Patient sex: M
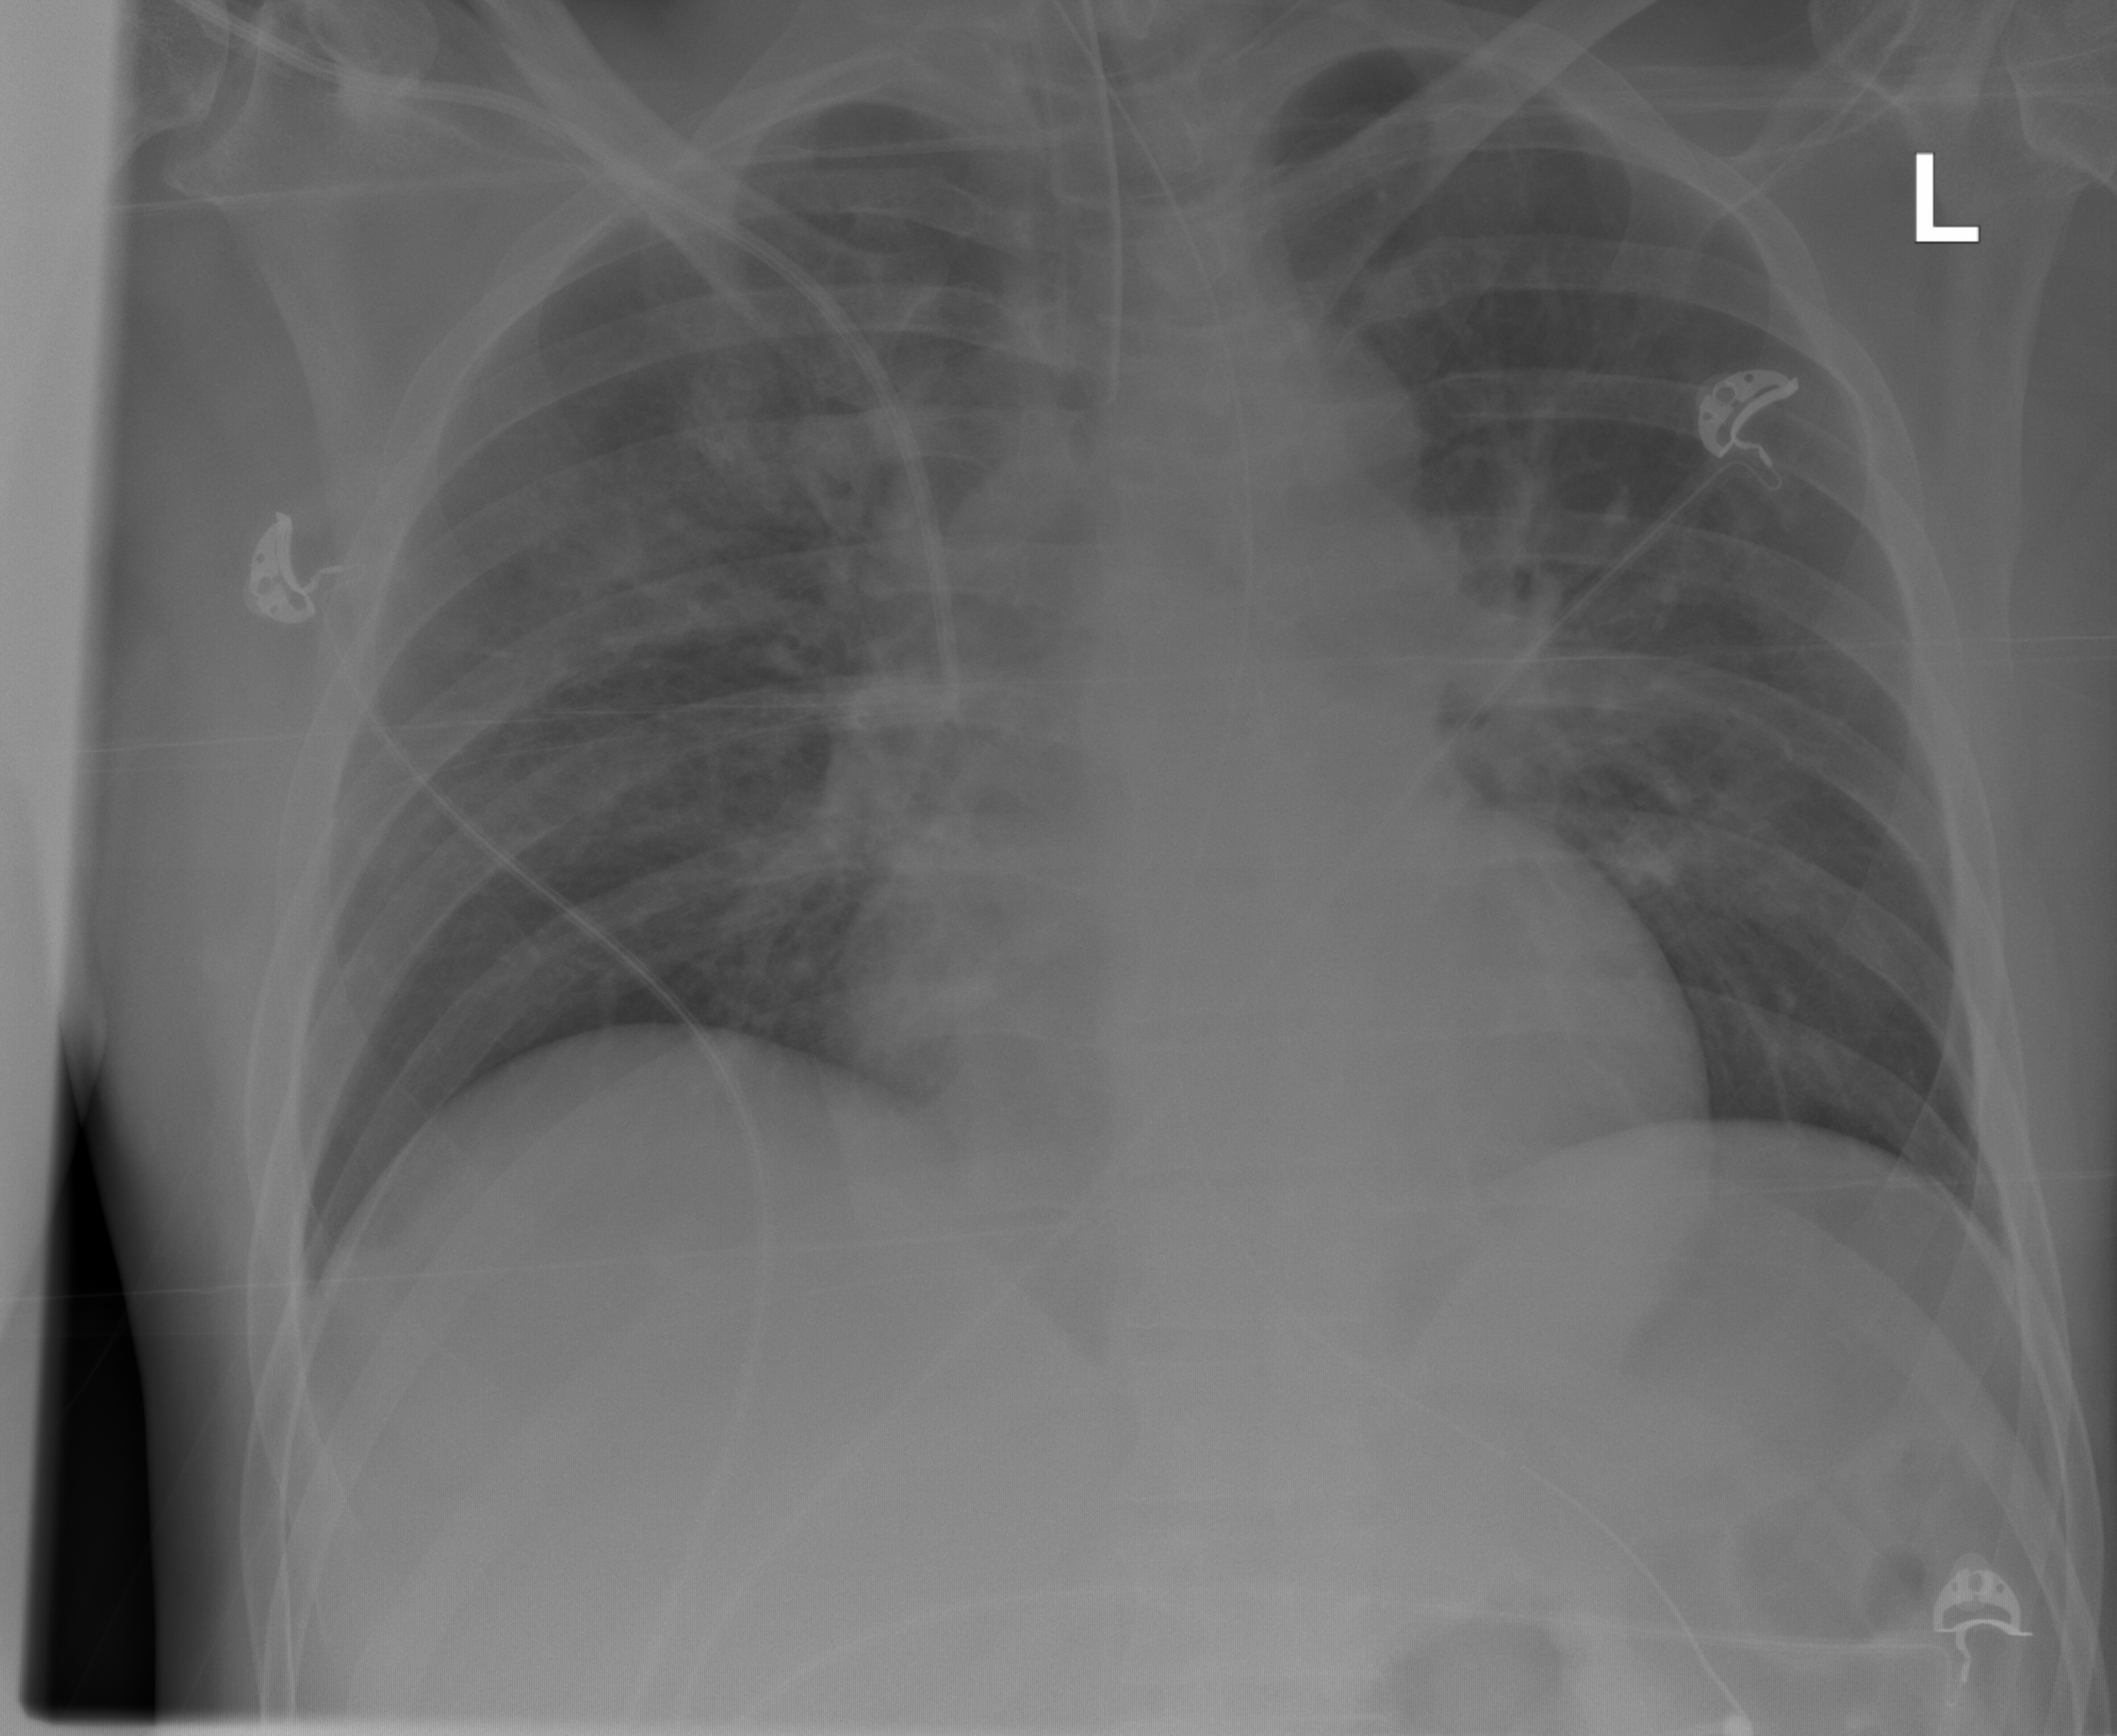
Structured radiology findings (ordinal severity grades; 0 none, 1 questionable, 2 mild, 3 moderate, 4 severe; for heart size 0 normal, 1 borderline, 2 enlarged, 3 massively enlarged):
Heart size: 0
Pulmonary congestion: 2
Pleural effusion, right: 0
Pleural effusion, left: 0
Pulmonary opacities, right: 2
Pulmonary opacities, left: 0
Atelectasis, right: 0
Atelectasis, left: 0